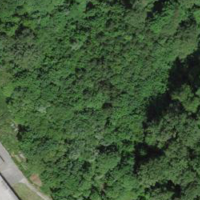
EUNIS habitat code: 53
Species observed at this site:
Arum maculatum
Hypericum perforatum
Anguis fragilis